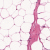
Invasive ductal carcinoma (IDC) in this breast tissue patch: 0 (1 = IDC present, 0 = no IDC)